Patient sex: M
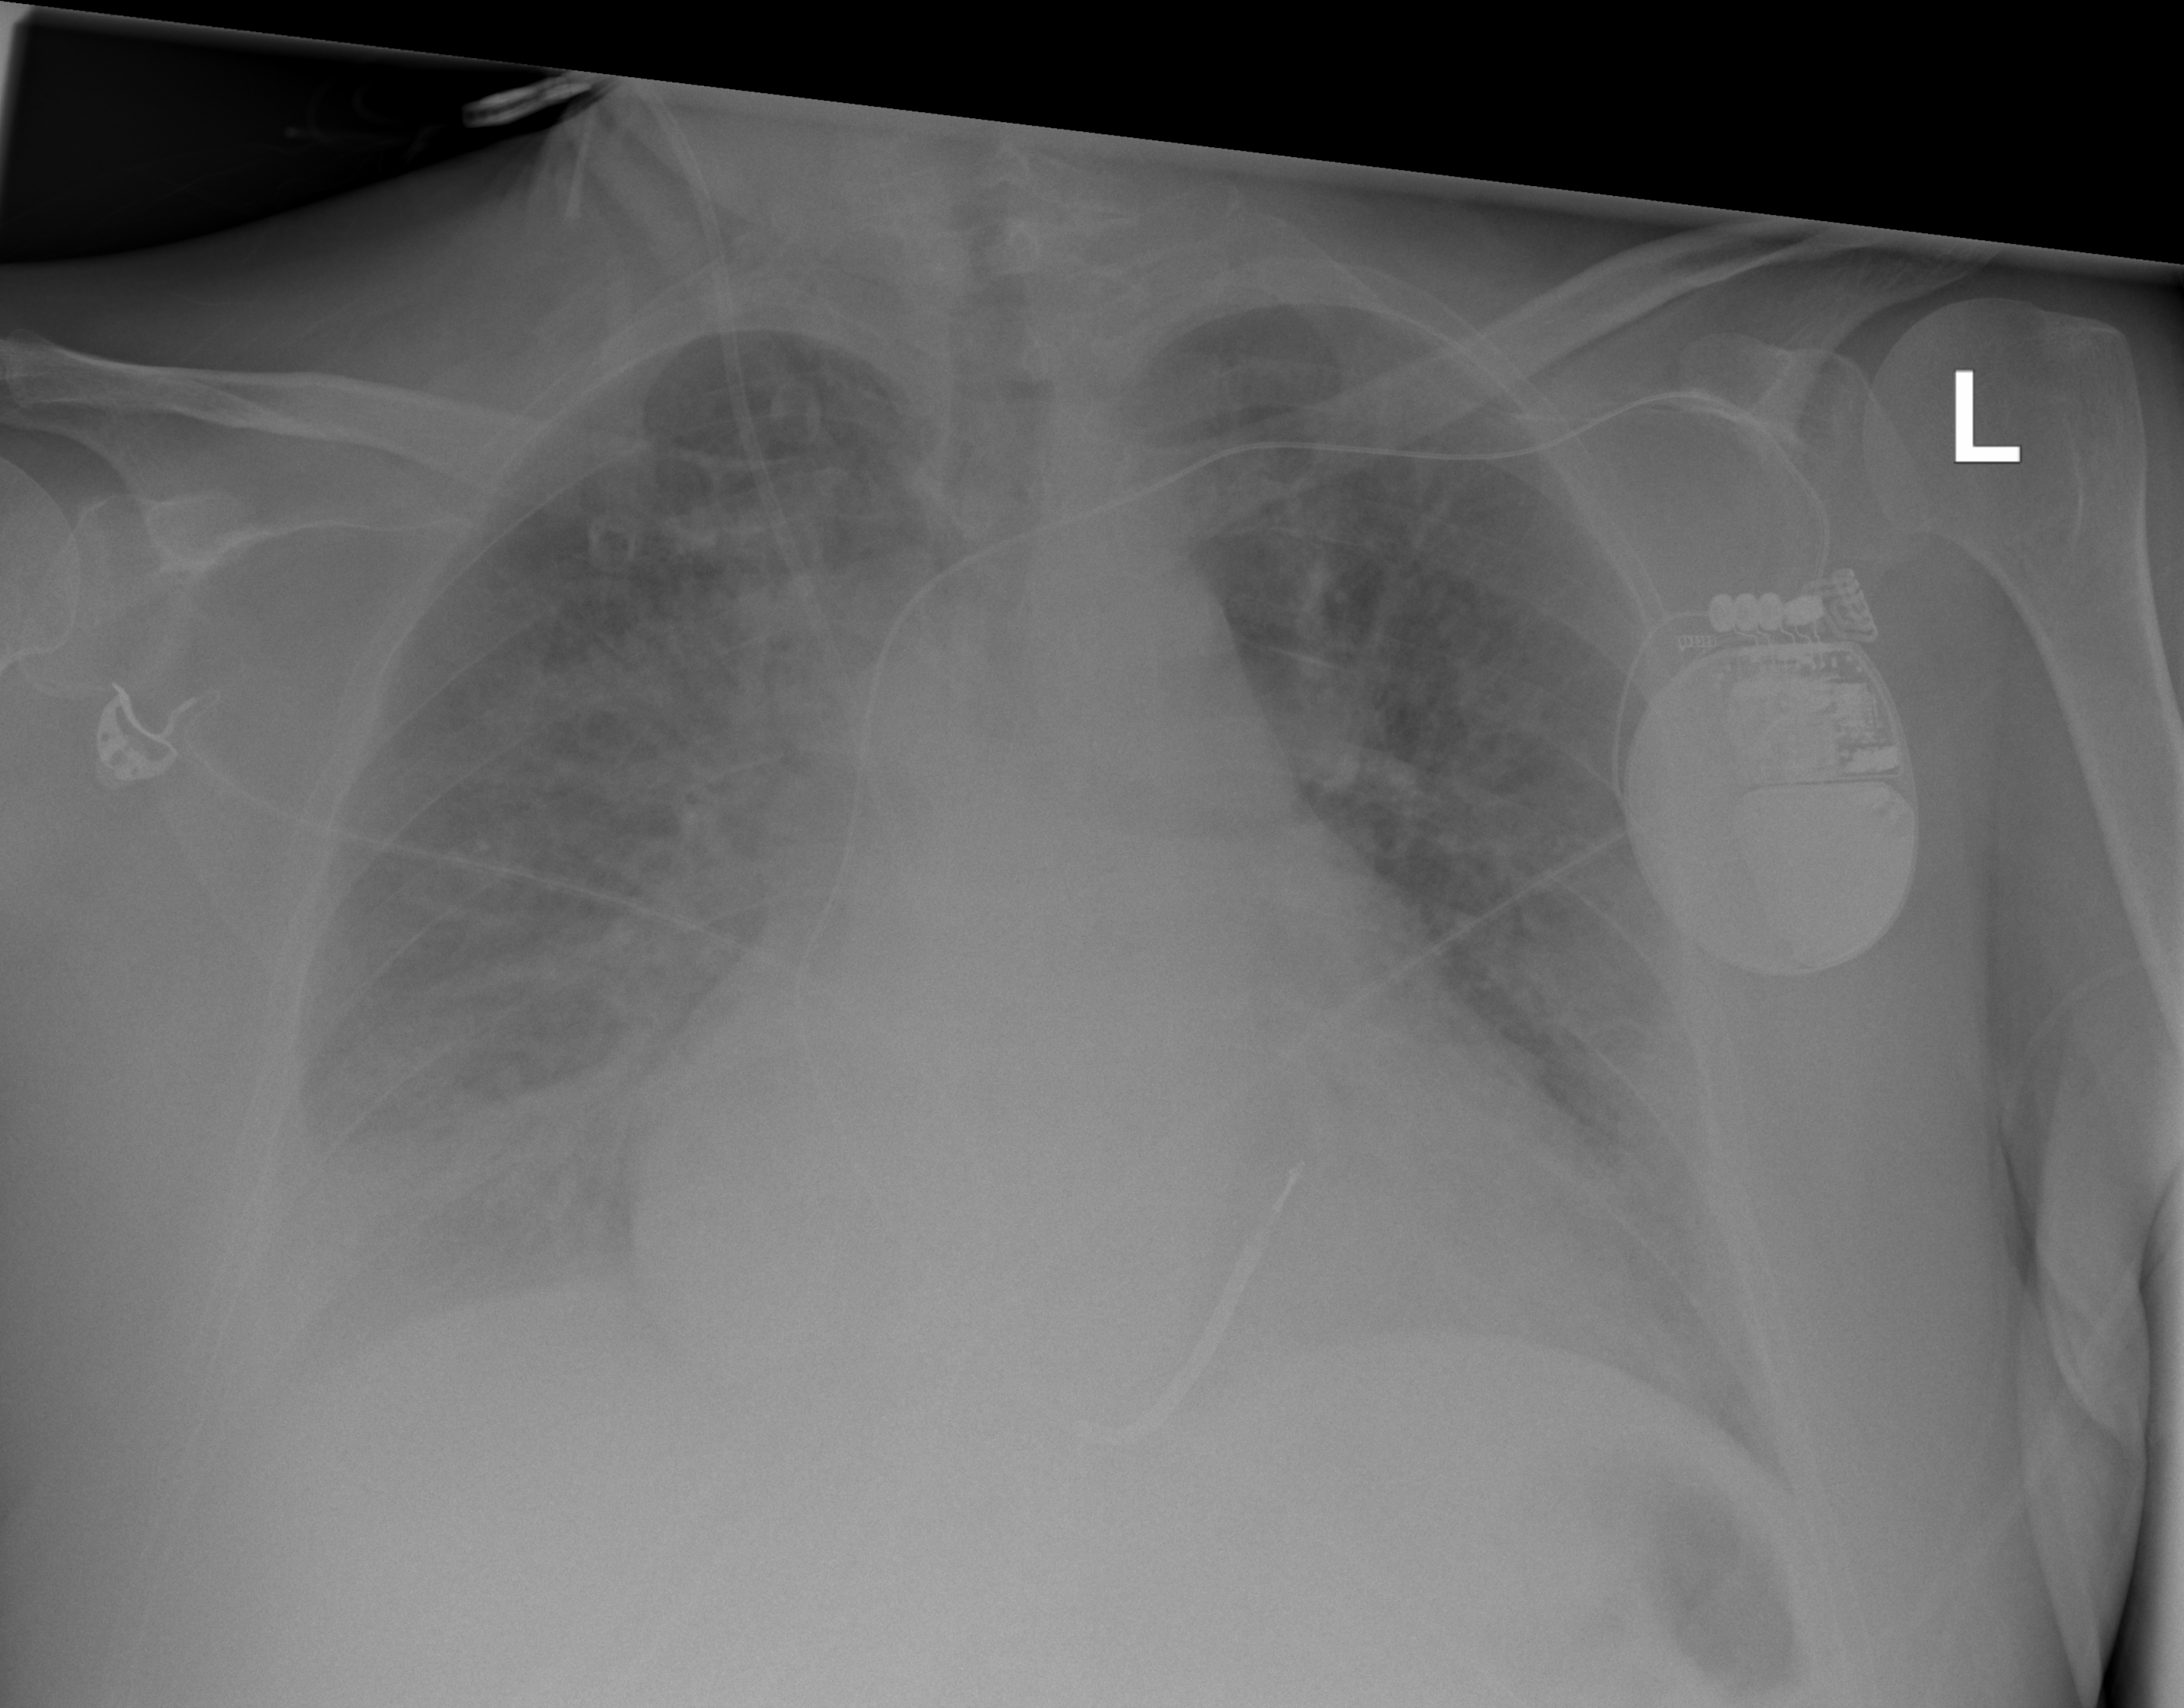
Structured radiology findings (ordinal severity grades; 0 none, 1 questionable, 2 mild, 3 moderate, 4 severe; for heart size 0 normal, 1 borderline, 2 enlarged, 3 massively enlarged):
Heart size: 2
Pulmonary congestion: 3
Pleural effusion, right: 2
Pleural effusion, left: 1
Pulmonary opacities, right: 0
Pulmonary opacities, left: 0
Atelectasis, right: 2
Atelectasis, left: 0